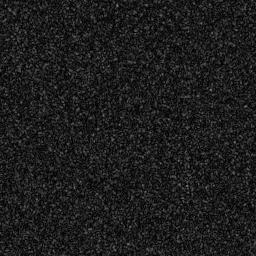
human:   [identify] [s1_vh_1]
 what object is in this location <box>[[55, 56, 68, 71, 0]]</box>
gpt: <ref>1 medium ship at the center</ref>